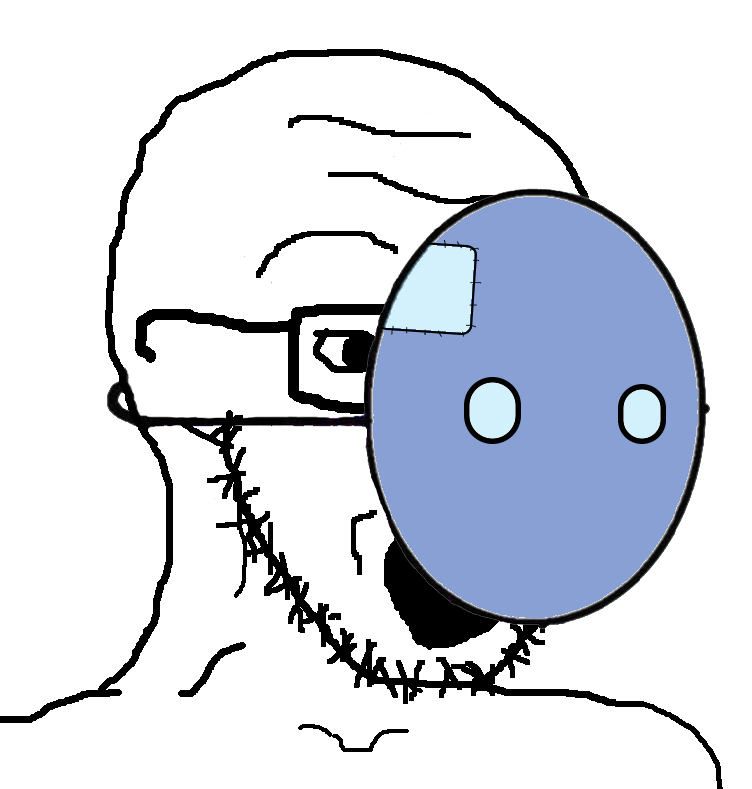
Label: 5_Soyjak